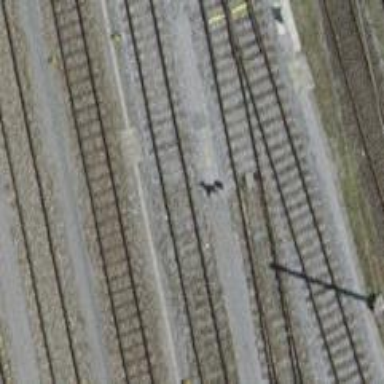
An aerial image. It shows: Railway switch.